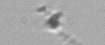
Label: detritus